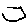
Label: hexagon